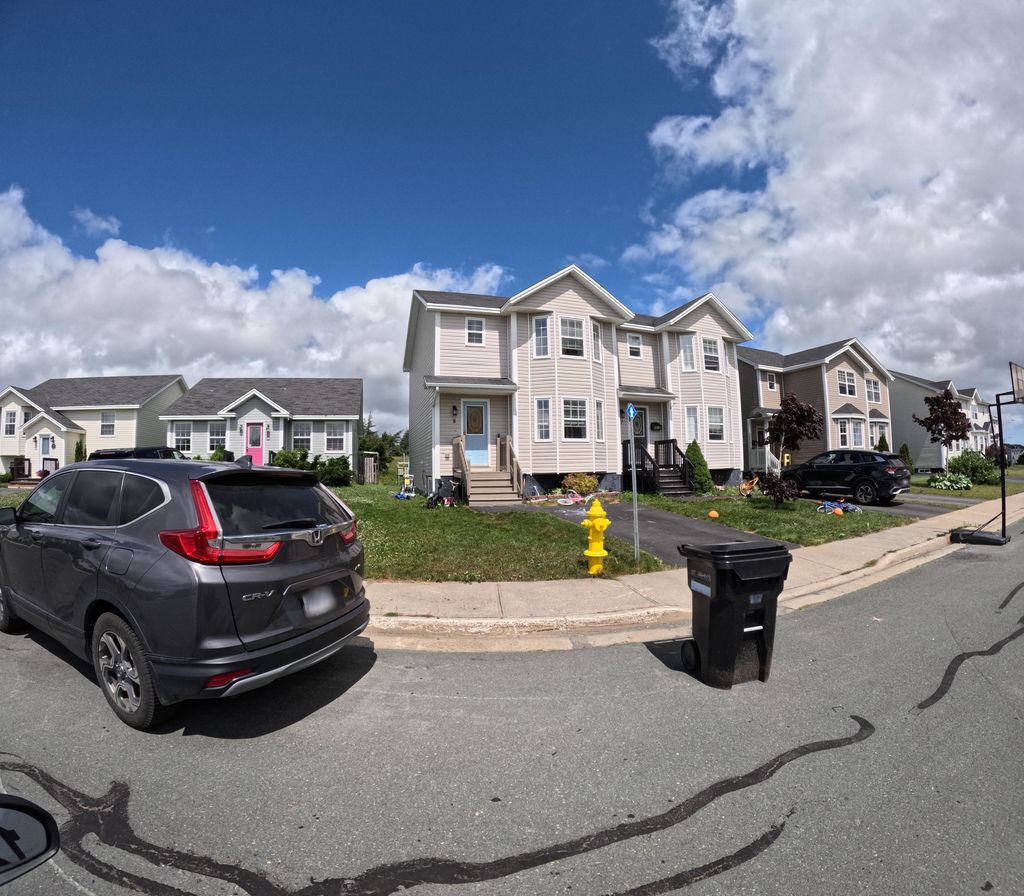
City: st_johns